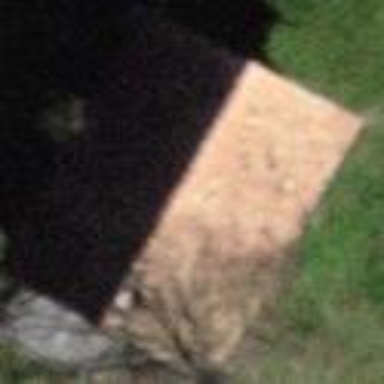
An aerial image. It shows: Shed building.